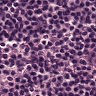
Metastatic tissue present: no